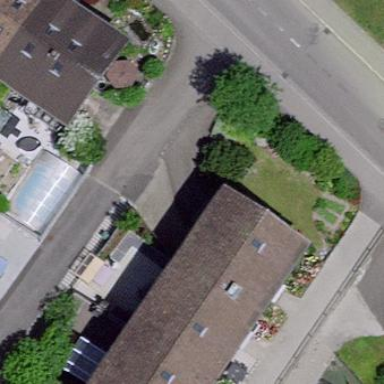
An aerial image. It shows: Terrace building.